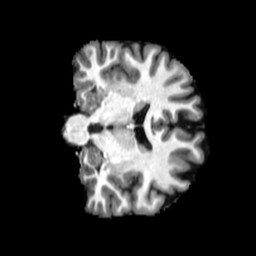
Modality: T1w
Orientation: coronal
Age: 21
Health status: healthy
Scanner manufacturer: philips
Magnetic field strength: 3 T
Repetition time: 0.007845 s
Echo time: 0.003603 s